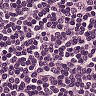
Metastatic tissue present: no